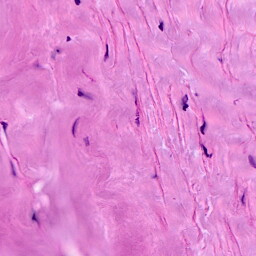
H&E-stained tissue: Breast